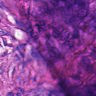
Metastatic tissue present: yes